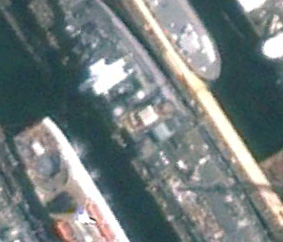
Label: combat